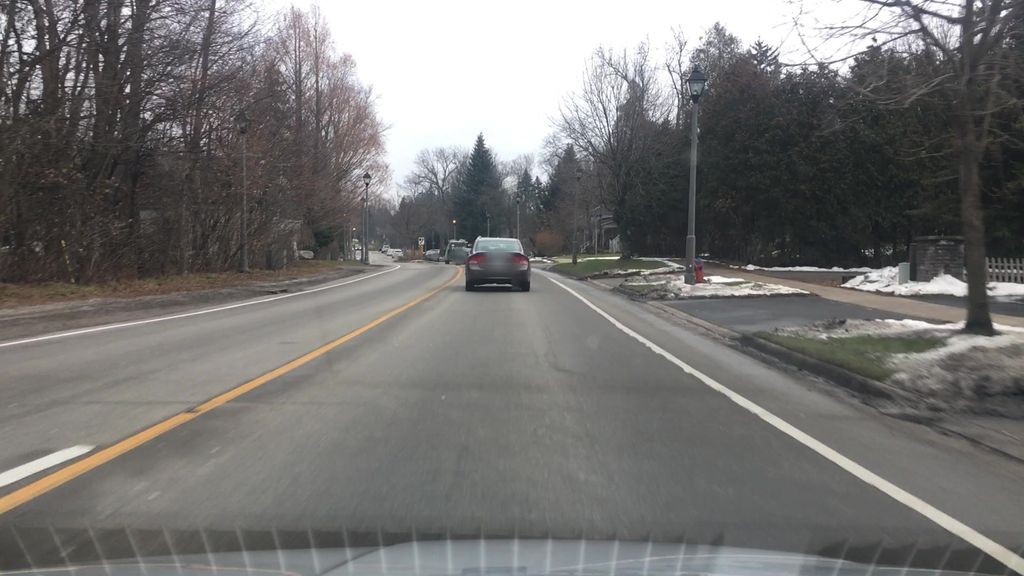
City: hamilton